Question: I have quiz app which has 4 answers and one of them is right and they are all within a collection view. When a user clicks the wrong answer, I need to show them the right answer by changing button color for the right answer. I got access to that button but for some reason, the button color is not changing. Am I missing something?
'''
-(void)selectedAnswer:(UIButton *)sender{
NSLog(@"ANswer Selected : %ld",(long)sender.tag);
NSLog(@"CurrentAnswer : %@",_currentAnswer);
NSLog(@"Question : %@",[[GameManager manager] getCurrentQuestion]);
int correctAnswer = [[_currentAnswer stringByReplacingOccurrencesOfString:@" " withString:@""] intValue];
NSLog(@"Correct Answer Is : %d",correctAnswer);
if (correctAnswer == sender.tag){
NSLog(@"Correct Answer Index : %@",_currentAnswerIndex);
sender.backgroundColor = [UIColor greenColor];
//[self updateScore:true];
//[self nextQuestion];
}else{
NSLog(@"Correct Answer Index : %@",_currentAnswerIndex);
sender.backgroundColor = [UIColor redColor];
SignCollectionViewCell * cell = (SignCollectionViewCell *)[self collectionView:self._collectionView cellForItemAtIndexPath:[NSIndexPath indexPathForRow:[_currentAnswerIndex integerValue] inSection:0]];
NSLog(@"cell Tag %@",cell.answerButton);
cell.answerButton.backgroundColor = [UIColor greenColor];//NOT WORKING
// [self updateScore:false];
//[self nextQuestion];
}
}
'''
Debugger: Color seems to be there

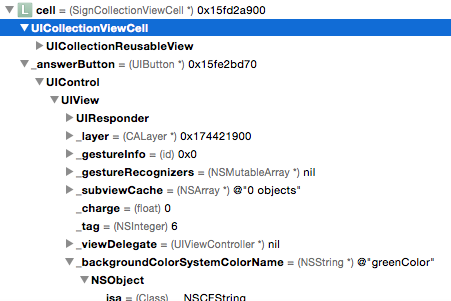
Answer: One easy solution is to use a control variable, and when you want to show the correct solution you change it and reload the collection view. something like
'''
if(shouldShowAnswer){
cell.answerButton.backgroundColor = [UIColor greenColor]
}else{
cell.answerButton.backgroundColor = defaultColor
}
'''